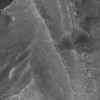
Label: not_dusty